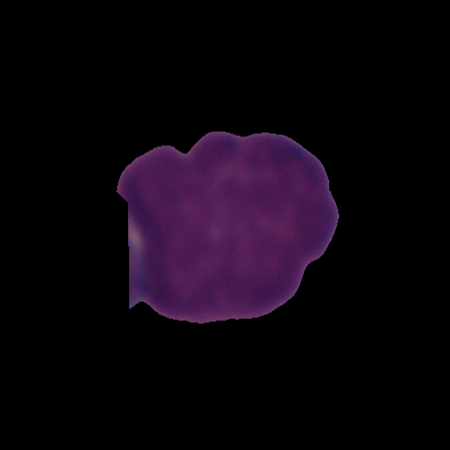
Label: cancer